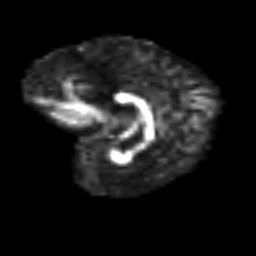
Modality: FA
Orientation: sagittal
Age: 62
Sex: female
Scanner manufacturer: siemens
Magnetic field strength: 3 T
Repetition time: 3.2 s
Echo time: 0.081 s